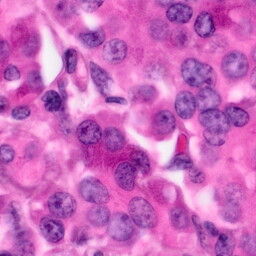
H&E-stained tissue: Pancreatic